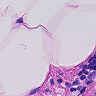
Metastatic tissue present: no